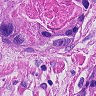
Metastatic tissue present: yes